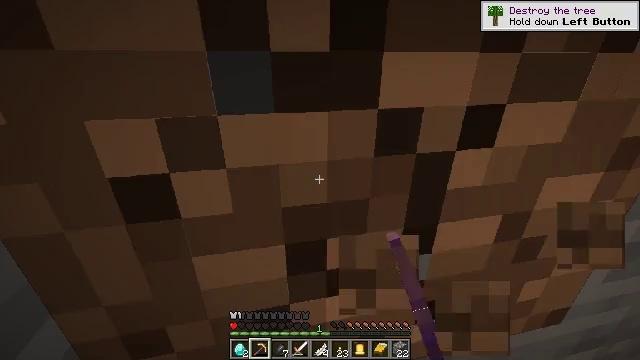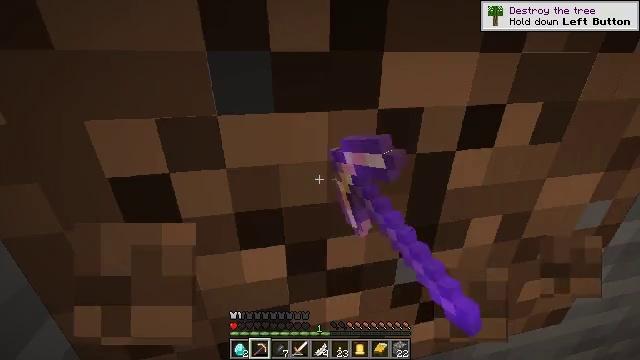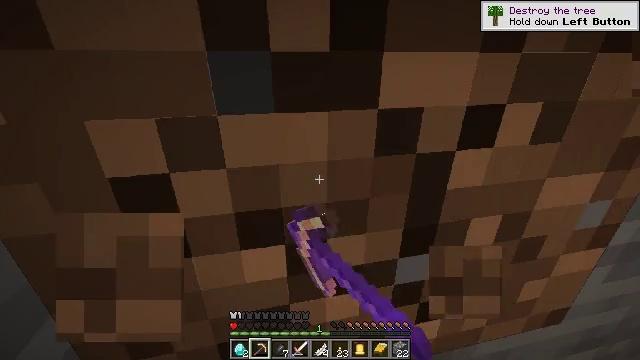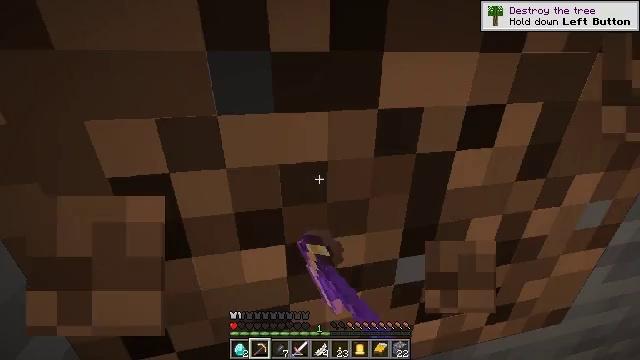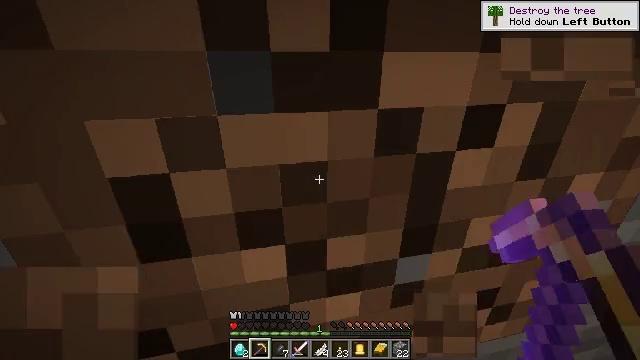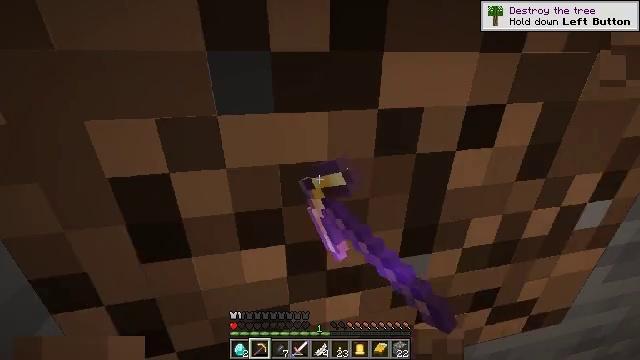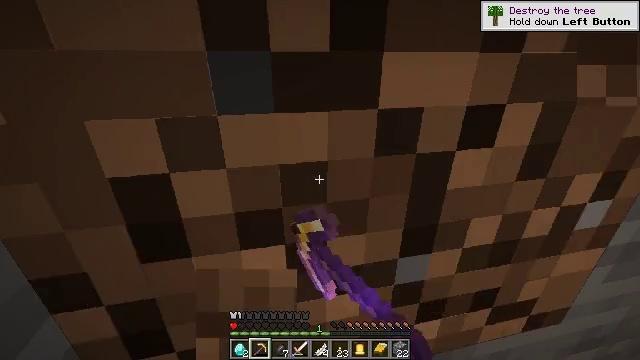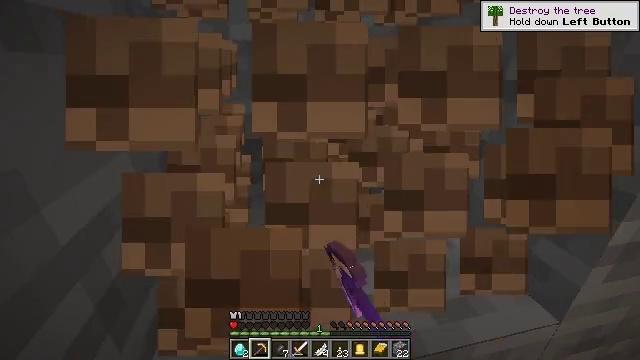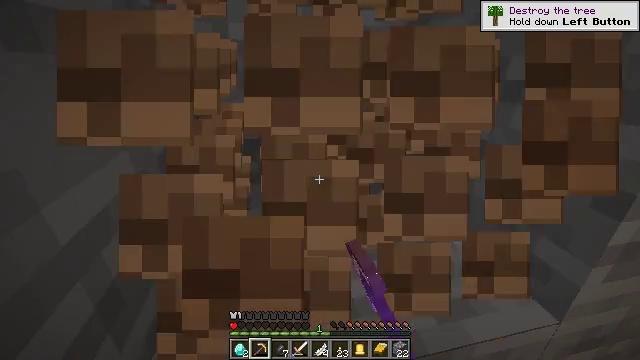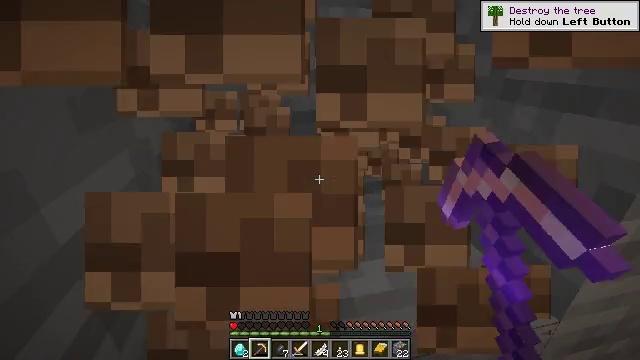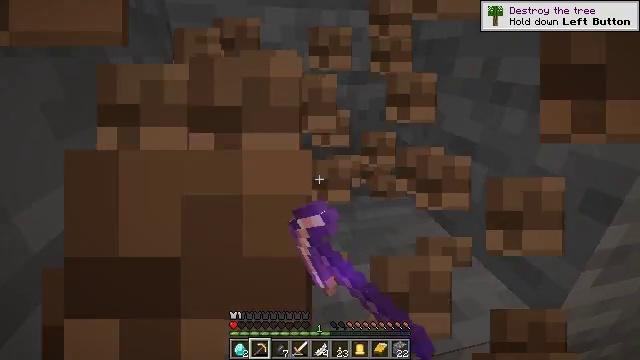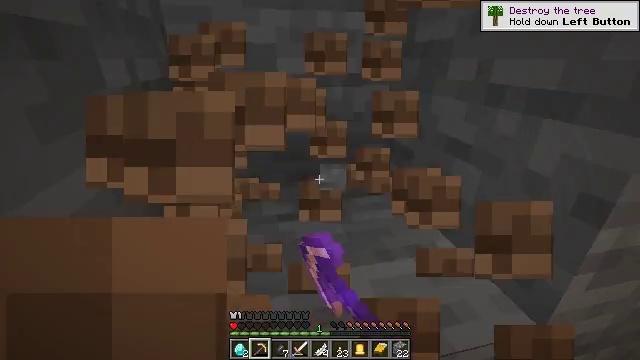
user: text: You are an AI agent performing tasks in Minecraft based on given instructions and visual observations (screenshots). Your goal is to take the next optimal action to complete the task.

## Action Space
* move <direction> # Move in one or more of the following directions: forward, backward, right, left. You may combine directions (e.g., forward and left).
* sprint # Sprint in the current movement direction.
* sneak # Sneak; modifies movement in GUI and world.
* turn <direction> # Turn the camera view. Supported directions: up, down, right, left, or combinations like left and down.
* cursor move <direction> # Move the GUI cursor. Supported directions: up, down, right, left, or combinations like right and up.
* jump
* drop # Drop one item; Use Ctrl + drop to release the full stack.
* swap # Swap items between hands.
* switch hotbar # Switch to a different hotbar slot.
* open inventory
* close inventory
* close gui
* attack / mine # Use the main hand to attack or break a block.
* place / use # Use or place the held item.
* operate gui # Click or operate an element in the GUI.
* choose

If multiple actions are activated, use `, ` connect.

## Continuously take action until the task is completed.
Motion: motion action
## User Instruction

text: Remove the grass path from the ground.
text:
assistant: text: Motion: attack / mine
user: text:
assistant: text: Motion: attack / mine
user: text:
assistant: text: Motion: attack / mine
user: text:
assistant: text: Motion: attack / mine
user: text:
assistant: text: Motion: attack / mine
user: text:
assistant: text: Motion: attack / mine
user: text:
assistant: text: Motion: attack / mine
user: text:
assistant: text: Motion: attack / mine
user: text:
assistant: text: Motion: move forward
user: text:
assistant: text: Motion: move forward
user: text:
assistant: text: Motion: move forward
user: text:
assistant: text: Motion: no_op